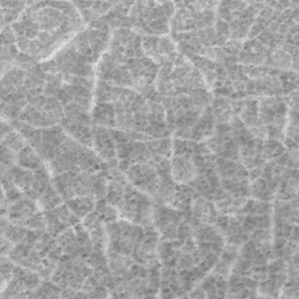
Label: frost